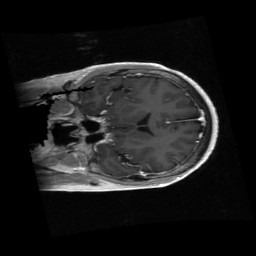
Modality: T1w
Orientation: coronal
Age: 62
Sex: female
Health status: ill